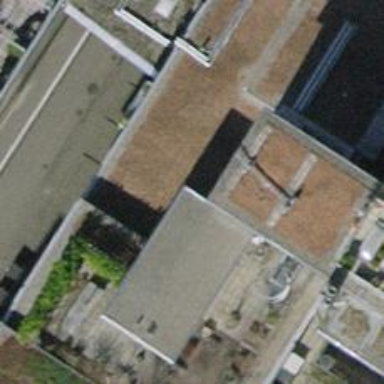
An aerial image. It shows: Restaurant with brewery on the premises.